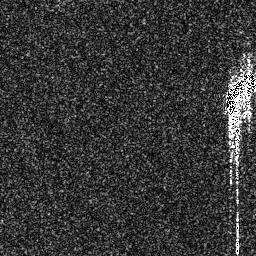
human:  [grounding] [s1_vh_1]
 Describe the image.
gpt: In the satellite image, there is  <ref>1 medium ship </ref> <box>[[86, 26, 99, 44, 0]]</box> located at right.